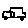
Label: car